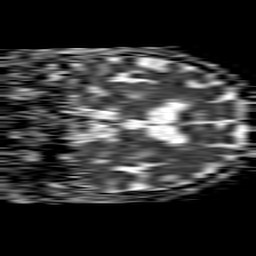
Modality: ADC
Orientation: coronal
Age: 76
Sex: male
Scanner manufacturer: philips
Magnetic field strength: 1.5 T
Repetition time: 4.6 s
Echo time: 0.08631 s